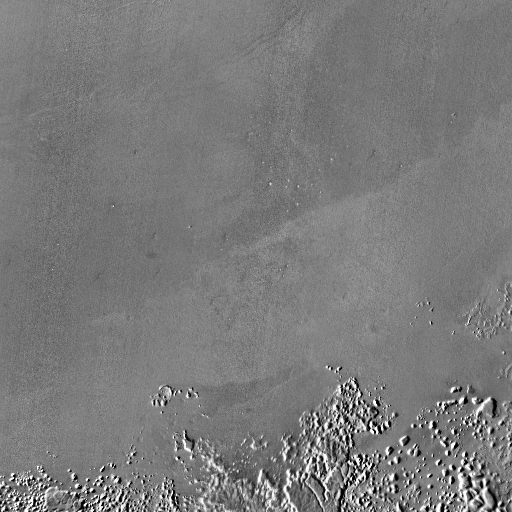
Crater classes present: Background, Buried